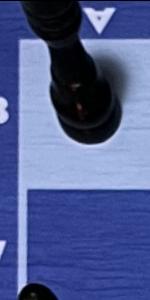
Label: Empty